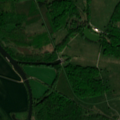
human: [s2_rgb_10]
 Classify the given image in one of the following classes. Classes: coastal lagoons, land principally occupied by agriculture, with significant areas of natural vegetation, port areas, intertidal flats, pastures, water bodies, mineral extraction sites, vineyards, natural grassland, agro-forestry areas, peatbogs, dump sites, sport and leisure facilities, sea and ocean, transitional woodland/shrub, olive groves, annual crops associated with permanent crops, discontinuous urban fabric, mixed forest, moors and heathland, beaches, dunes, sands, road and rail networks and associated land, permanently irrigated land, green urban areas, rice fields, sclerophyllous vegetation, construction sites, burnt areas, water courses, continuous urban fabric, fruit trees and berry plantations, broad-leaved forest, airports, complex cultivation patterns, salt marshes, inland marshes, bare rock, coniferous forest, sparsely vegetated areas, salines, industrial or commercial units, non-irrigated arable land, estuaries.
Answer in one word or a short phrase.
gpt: non-irrigated arable land, pastures, land principally occupied by agriculture, with significant areas of natural vegetation, broad-leaved forest